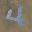
Label: 4